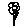
Label: flower